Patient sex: F
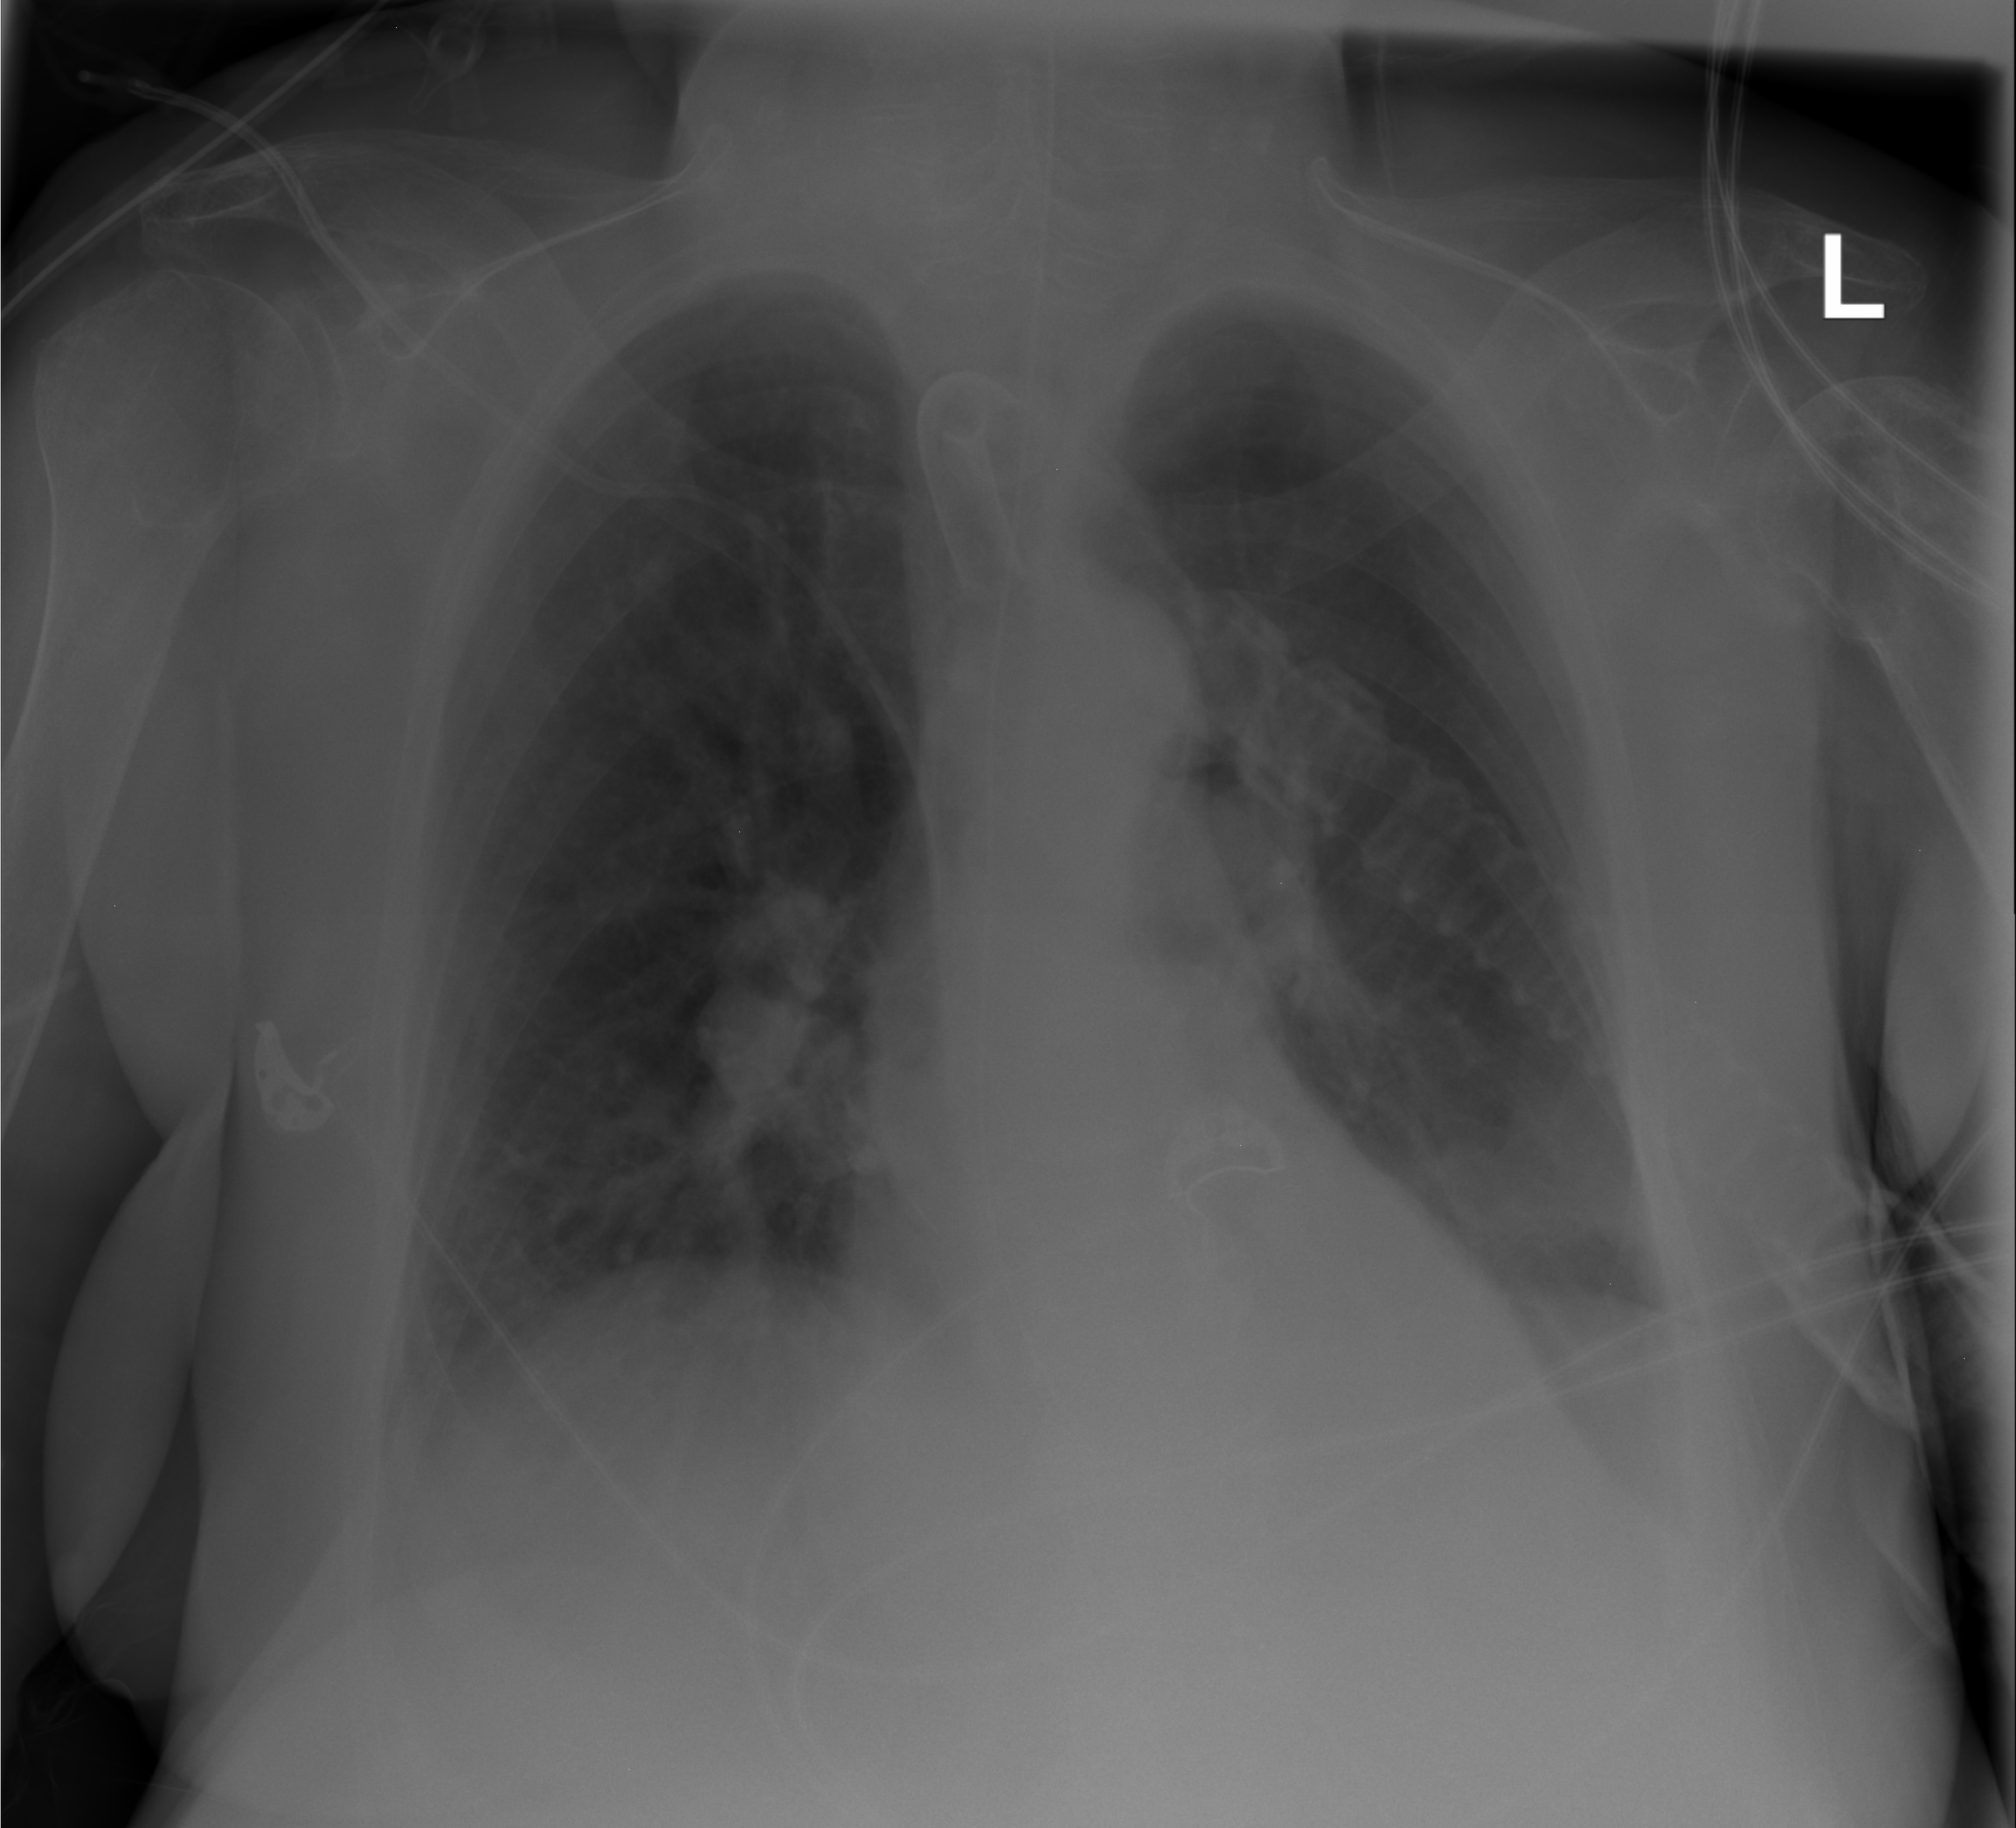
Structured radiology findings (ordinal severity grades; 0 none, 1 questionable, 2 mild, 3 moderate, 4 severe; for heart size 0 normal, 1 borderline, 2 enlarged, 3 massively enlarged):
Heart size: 1
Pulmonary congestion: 0
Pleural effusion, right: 1
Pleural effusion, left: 1
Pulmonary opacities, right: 0
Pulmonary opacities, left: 0
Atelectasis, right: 0
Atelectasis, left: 2